Interaction volume radius: 10 \u00c5
Interaction volume height: 25 \u00c5
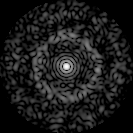
Disorder parameter: 0.82